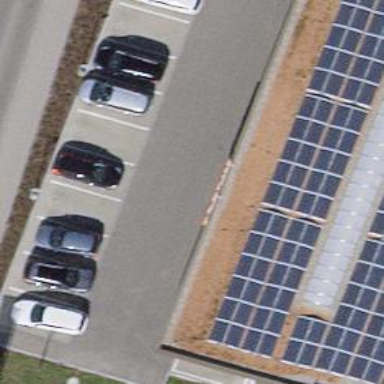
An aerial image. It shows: Solar power generator with photovoltaic panels.